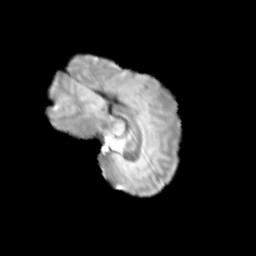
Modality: T2w
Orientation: sagittal
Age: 11
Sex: female
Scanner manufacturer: siemens
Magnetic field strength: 3 T
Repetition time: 3.8 s
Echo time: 0.07 s